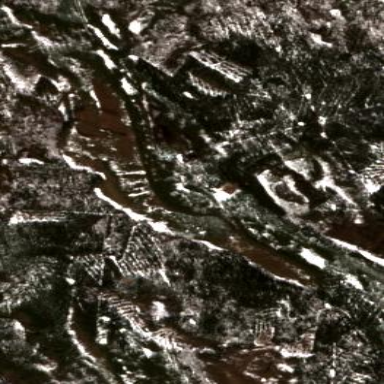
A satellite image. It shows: Bog wetland.